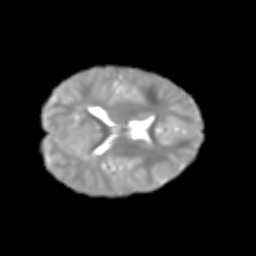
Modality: T2w
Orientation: axial
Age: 7
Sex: male
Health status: healthy